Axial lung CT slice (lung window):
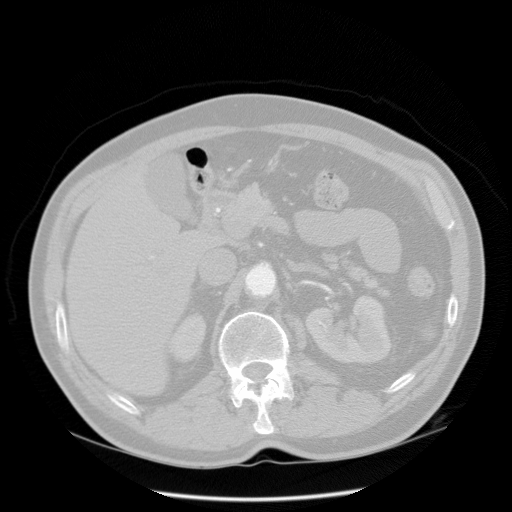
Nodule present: no